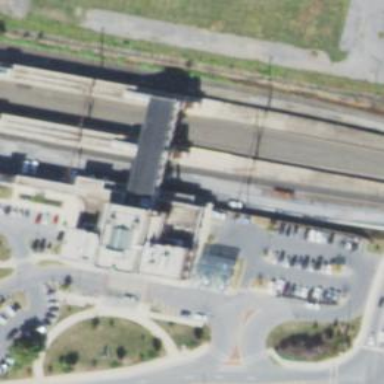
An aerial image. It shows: Train station building.